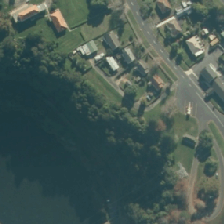
Land cover: indigenous_forest